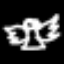
Label: angel